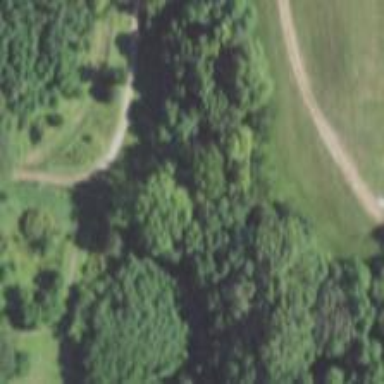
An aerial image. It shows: Disc golf course designed for leisure and sport.